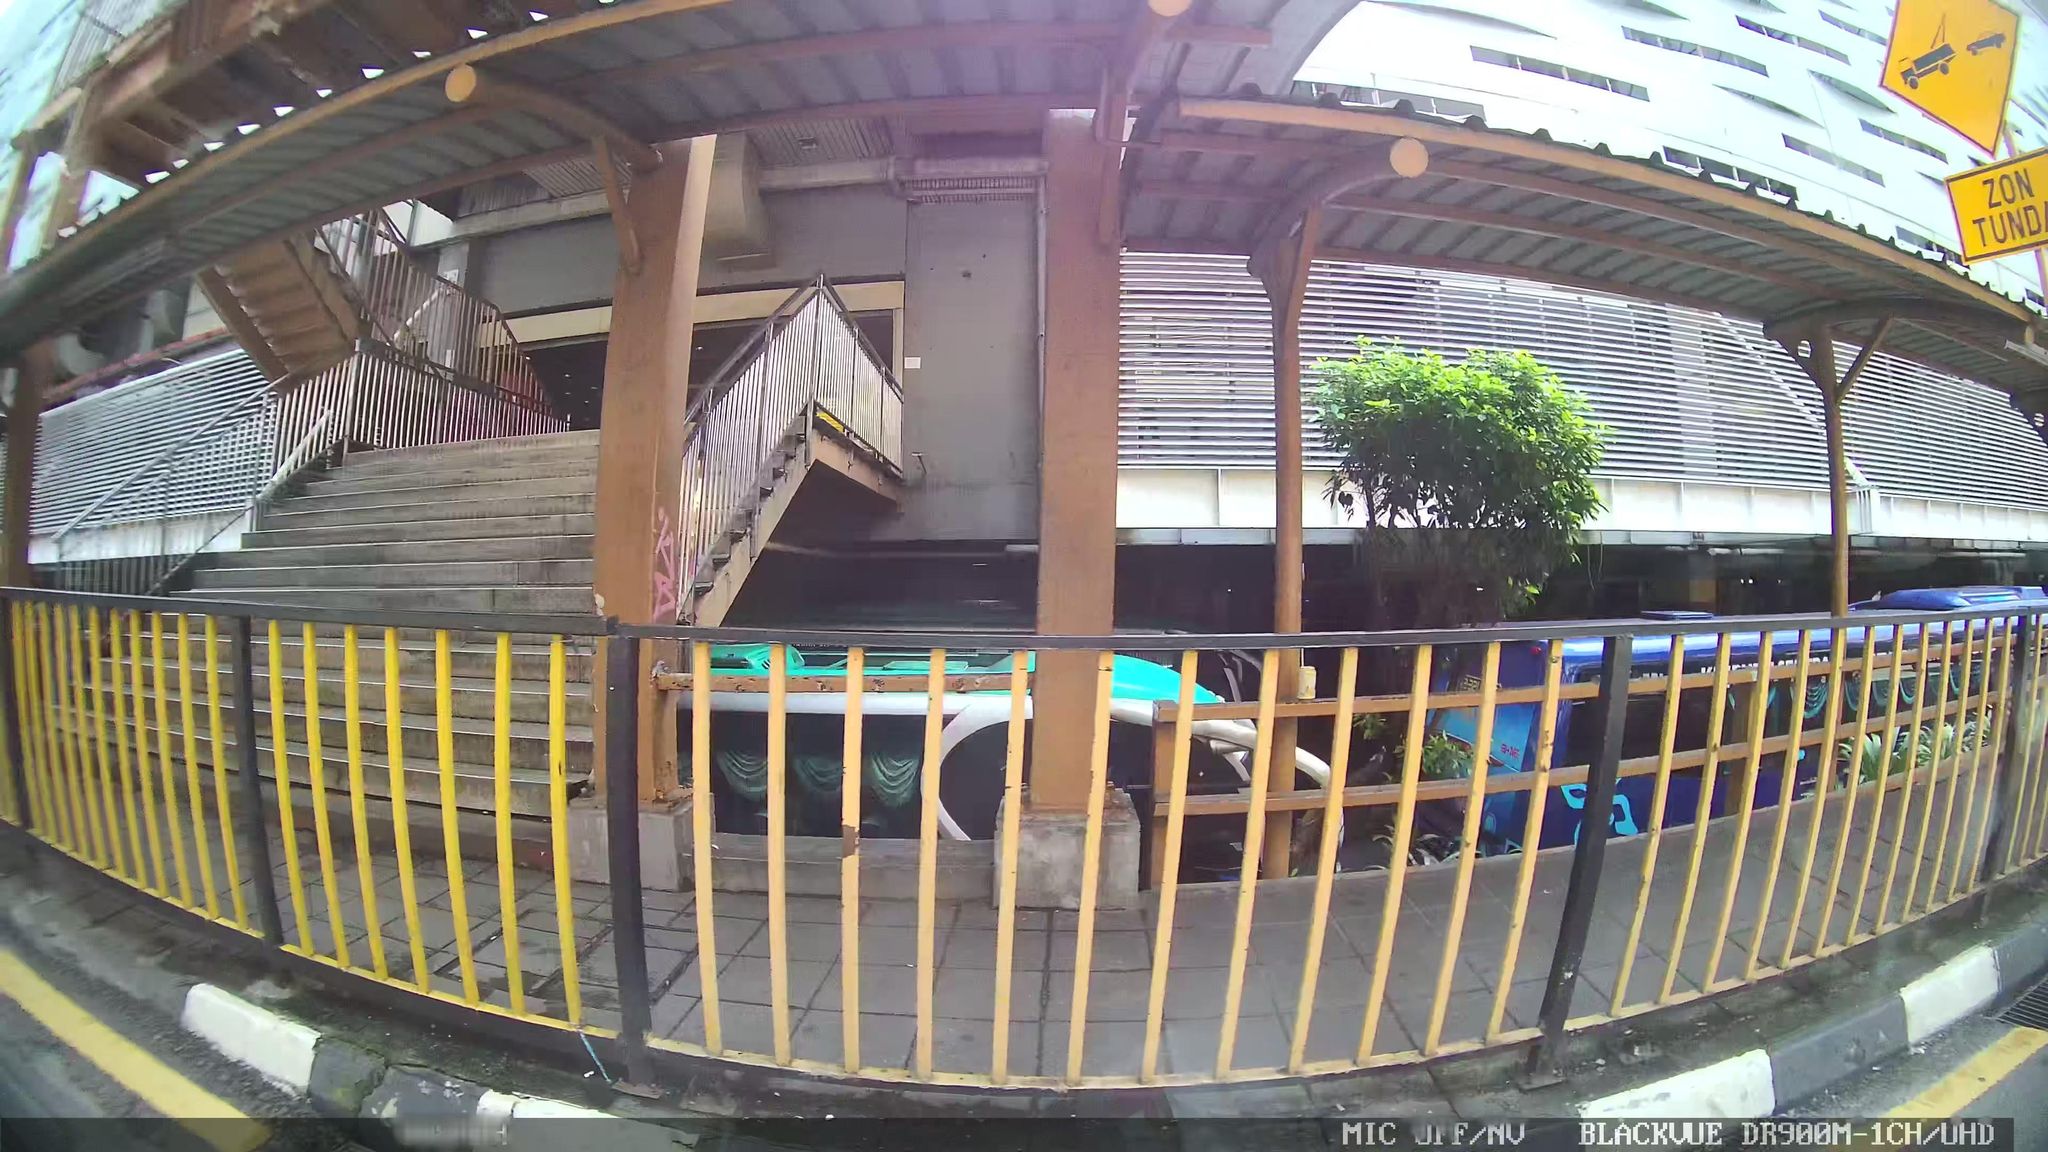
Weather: clear
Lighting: day
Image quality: good
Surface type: walking surface
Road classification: footway, steps
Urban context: urban centre
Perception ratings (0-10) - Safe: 0.73, Lively: 3.56, Beautiful: 0.94, Boring: 1.08, Depressing: 8.36, Wealthy: 5.06